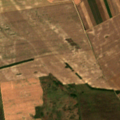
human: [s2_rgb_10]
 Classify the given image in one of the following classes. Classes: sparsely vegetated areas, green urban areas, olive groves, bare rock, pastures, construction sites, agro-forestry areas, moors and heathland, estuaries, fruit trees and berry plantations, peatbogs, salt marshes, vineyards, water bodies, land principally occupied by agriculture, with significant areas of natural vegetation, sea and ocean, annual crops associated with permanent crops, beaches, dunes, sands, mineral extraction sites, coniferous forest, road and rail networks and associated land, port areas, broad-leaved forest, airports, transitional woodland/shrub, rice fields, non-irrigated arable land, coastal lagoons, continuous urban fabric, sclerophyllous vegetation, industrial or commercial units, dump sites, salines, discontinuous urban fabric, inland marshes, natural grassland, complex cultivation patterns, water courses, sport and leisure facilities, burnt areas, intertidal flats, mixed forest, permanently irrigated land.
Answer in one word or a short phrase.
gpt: non-irrigated arable land